Aerial crown-view tile of a tropical tree (Barro Colorado Island, Panama), acquired 20250124:
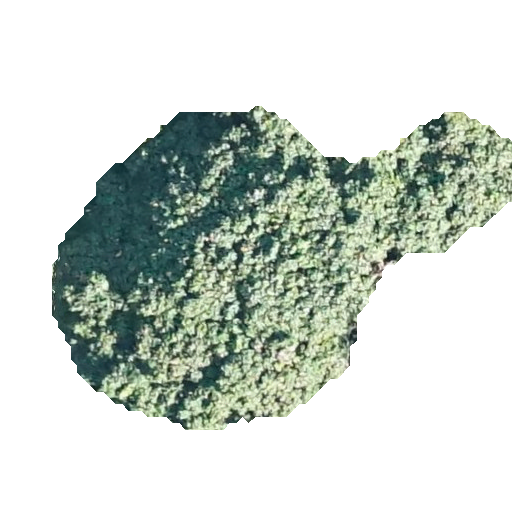
Species: Pourouma bicolor
GBIF accepted scientific name: Pourouma bicolor
Crown area: 141.776 m²